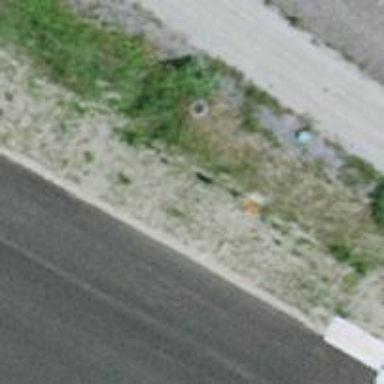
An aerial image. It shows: Aerial marker.